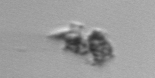
Label: detritus